Field crop: maize
Growth stage: 2
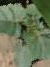
Species: datura